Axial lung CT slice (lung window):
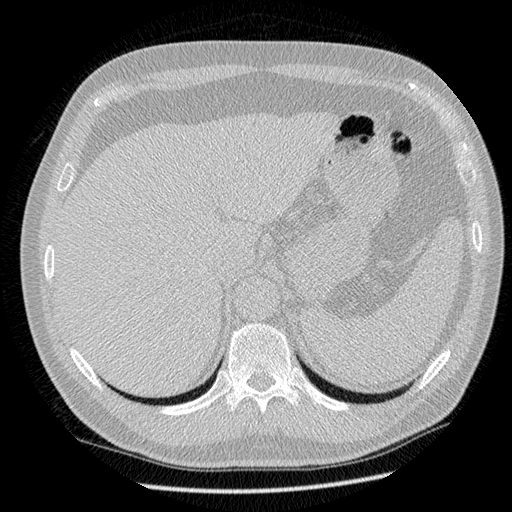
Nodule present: no